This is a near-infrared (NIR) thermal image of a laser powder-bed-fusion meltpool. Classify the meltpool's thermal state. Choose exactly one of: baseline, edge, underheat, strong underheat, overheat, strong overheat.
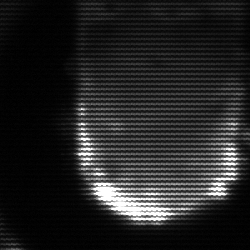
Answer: baseline